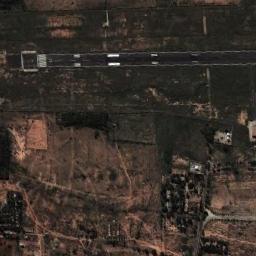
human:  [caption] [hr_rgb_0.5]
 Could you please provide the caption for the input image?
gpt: The runway is on the bare land next to some trees .

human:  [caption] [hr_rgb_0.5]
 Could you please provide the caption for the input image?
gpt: The runway with some markings and some houses are next to the runway .

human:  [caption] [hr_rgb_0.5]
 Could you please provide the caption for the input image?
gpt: The runway is surrounded by grass .

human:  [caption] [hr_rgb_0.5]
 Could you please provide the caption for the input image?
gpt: There is brown bare ground next to the runway  There are many buildings in the open space next to the runway  There are white short and thick signs on the runway .

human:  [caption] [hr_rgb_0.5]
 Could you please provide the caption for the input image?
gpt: There are brown bare land and some meadows beside the runway .